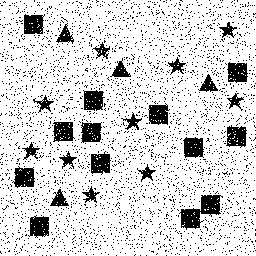
Squares: 13
Triangles: 4
Stars: 10
Total shapes: 27